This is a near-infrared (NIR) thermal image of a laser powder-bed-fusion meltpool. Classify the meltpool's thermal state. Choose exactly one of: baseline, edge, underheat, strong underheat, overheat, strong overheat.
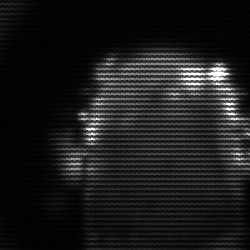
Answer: baseline